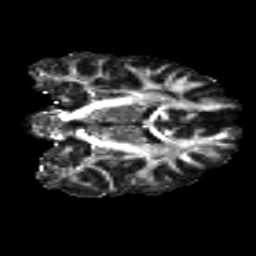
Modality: FA
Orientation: coronal
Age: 22
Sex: male
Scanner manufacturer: siemens
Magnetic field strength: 3 T
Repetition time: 8.8 s
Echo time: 0.085 s